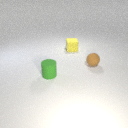
small brown rubber sphere behind small green rubber cylinder